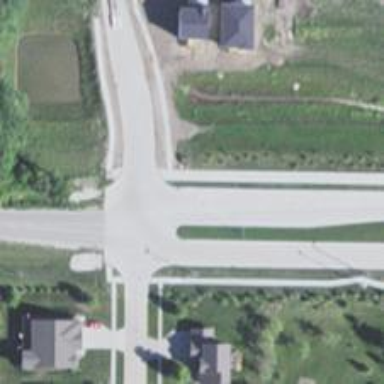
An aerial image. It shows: Crossing road.